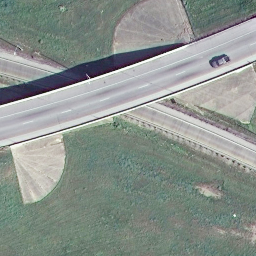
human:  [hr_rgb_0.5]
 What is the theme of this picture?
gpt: overpass

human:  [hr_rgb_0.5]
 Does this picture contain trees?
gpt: yes

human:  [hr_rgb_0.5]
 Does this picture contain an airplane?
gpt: no

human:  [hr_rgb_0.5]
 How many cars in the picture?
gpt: one

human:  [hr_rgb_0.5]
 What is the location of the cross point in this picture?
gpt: center